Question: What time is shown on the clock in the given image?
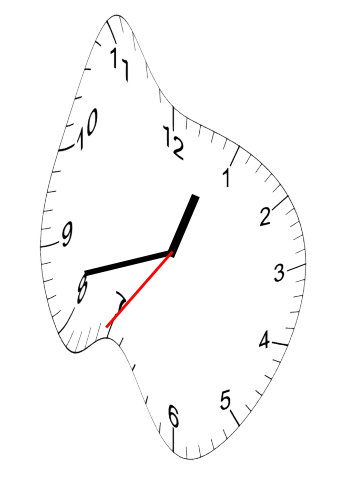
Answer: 12:42:36